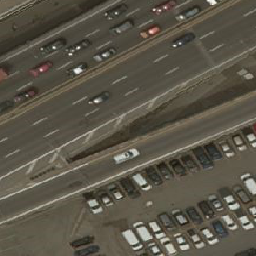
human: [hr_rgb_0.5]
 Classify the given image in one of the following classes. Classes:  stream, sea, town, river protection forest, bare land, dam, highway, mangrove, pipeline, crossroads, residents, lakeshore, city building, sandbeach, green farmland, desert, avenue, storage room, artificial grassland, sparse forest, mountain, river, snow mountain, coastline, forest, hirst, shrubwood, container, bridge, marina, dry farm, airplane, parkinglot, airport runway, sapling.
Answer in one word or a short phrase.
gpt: highway